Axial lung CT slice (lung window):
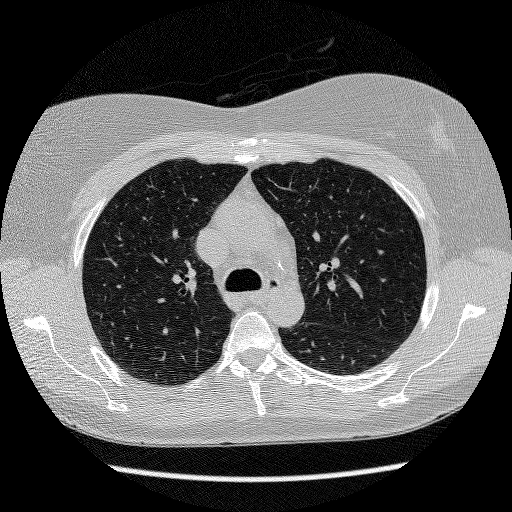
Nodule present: no